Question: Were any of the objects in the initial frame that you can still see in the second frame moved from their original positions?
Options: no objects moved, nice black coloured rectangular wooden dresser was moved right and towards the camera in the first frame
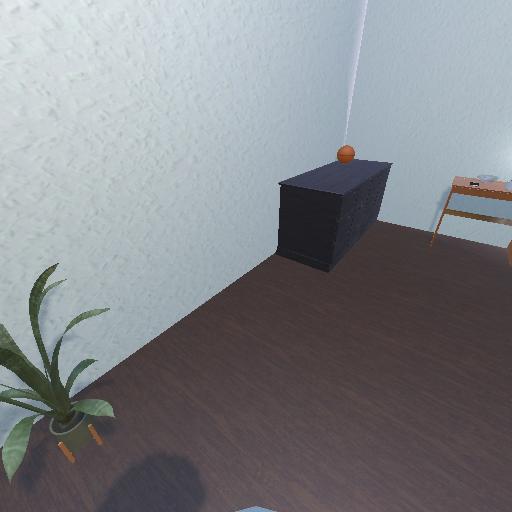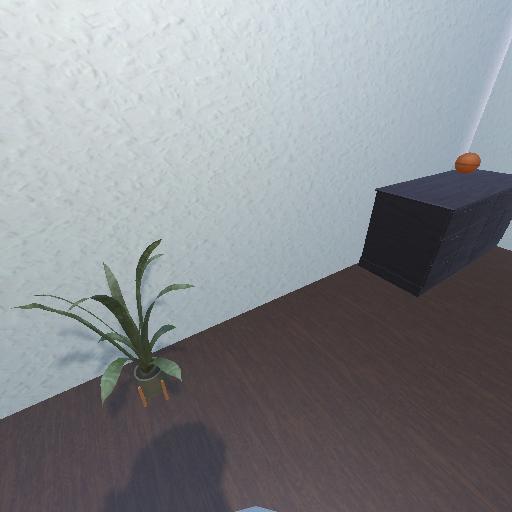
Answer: no objects moved